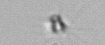
Label: Calciopappus